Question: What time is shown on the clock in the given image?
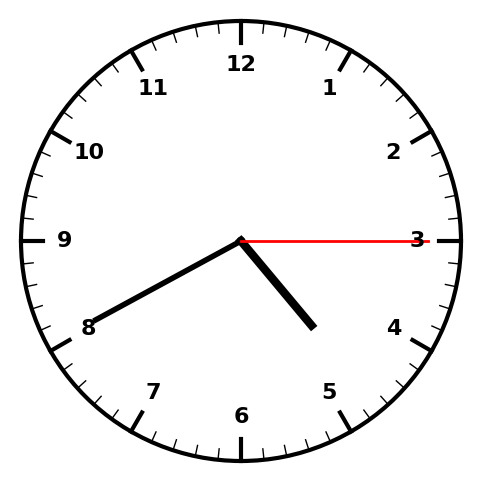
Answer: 04:40:15